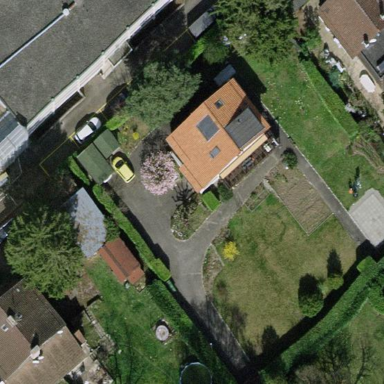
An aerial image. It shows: Garden surrounded by fence.